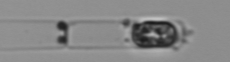
Label: Guinardia_delicatula_TAG_internal_parasite